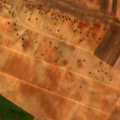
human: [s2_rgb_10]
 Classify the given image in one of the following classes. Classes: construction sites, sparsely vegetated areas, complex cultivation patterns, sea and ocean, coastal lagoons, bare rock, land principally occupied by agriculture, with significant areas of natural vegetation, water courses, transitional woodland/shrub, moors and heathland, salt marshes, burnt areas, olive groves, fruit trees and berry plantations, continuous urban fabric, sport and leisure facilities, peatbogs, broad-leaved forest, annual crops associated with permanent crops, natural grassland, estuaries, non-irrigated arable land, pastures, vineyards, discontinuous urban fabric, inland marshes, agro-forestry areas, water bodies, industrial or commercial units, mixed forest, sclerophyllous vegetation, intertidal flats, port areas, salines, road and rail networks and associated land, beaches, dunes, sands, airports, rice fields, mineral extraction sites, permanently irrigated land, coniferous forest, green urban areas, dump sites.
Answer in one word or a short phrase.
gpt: non-irrigated arable land, permanently irrigated land, olive groves